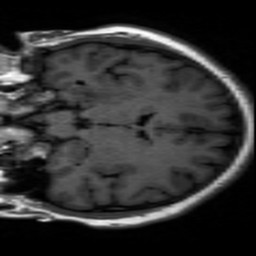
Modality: inplaneT1
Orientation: coronal
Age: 20
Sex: male
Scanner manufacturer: ge
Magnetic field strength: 3 T
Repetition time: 2.504 s
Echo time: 0.02513 s